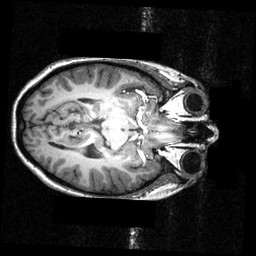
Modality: T1w
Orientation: axial
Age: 21
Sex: female
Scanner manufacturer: siemens
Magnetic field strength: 3.951 T
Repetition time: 1.5 s
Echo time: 0.00335 s